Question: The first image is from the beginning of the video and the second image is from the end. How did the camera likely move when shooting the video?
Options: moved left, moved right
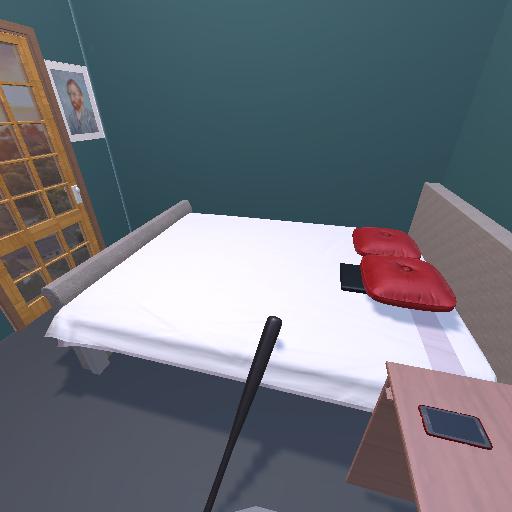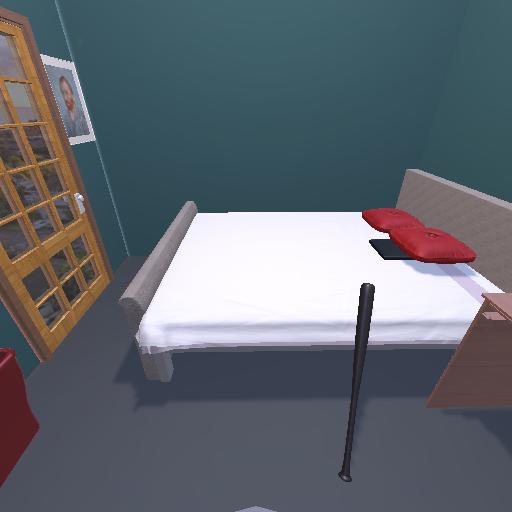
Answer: moved left